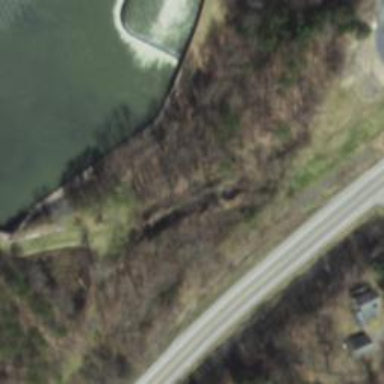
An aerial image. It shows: Lock gate on waterway.